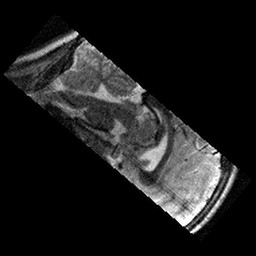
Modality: T2w
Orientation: sagittal
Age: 10
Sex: female
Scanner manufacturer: siemens
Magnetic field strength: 3 T
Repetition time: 9.23 s
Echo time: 0.067 s